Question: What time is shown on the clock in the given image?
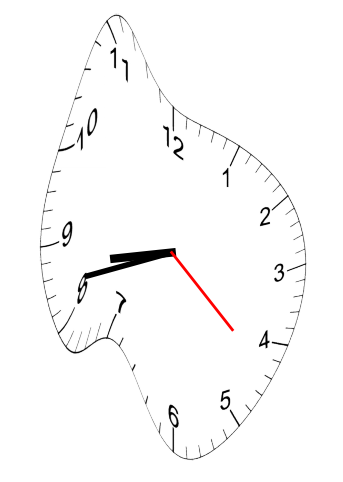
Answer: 08:42:22